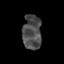
Tissue: skin
Cell type: Epithelial cells
Senescence score: 0.1533
Nuclear area (px): 632
Mean DAPI intensity: 77.199